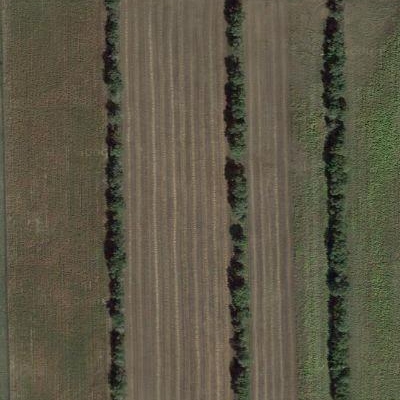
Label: bField